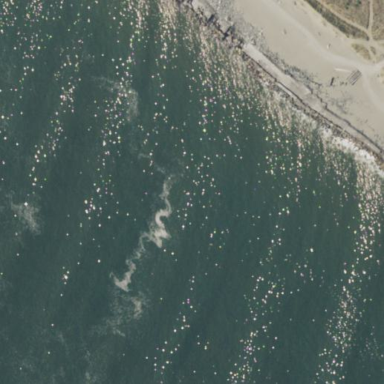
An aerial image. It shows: Breakwater structure.